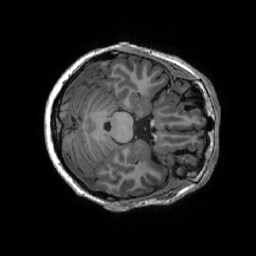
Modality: T1w
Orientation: axial
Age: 30
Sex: male
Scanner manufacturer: ge
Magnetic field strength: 3 T
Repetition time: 0.007348 s
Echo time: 0.003036 s